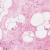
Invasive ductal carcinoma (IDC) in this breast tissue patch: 0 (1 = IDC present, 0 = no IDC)